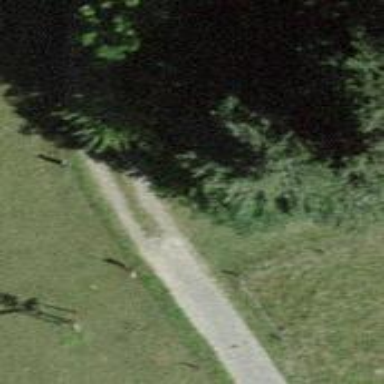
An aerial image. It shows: Bench.